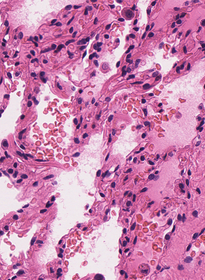
Tumor epithelial tissue: no
Tumor-associated stroma tissue: no
Normal tissue: yes